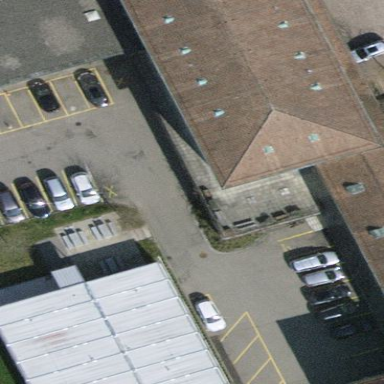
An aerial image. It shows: Public building.